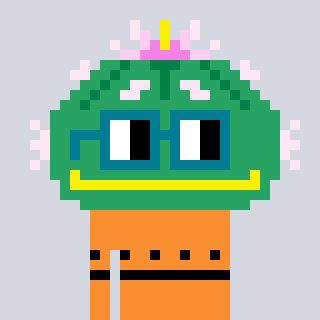
a pixel art character with square dark green glasses, a peyote-shaped head and a orange-colored body on a cool background